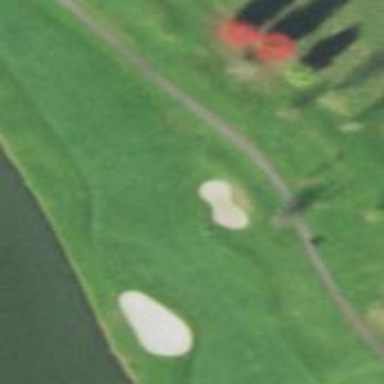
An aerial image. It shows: Golf hole.